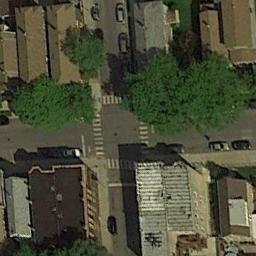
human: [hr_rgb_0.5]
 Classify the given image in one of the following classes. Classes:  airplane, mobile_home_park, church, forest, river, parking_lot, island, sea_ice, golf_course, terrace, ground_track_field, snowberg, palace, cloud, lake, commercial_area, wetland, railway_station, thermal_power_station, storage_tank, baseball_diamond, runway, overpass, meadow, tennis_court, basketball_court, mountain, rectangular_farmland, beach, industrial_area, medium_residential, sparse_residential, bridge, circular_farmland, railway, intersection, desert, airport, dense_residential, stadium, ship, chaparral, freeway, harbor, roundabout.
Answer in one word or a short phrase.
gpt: intersection